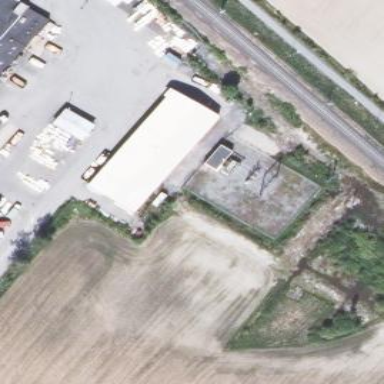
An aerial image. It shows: Power substation.